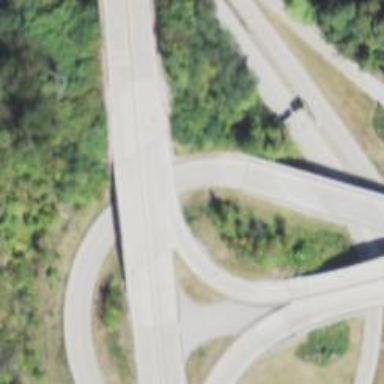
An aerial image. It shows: Primary highway bridge on expressway.